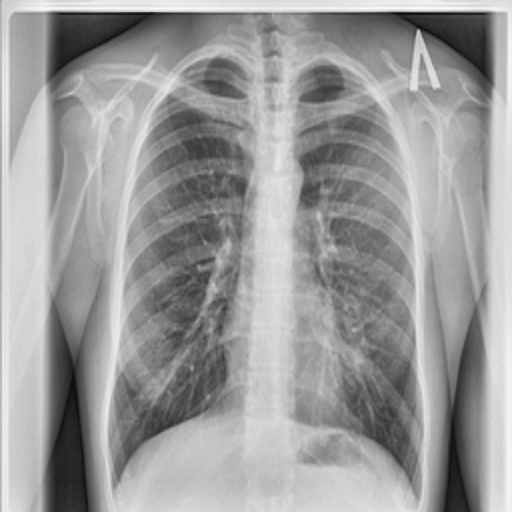
Finding: TUBERCULOSIS